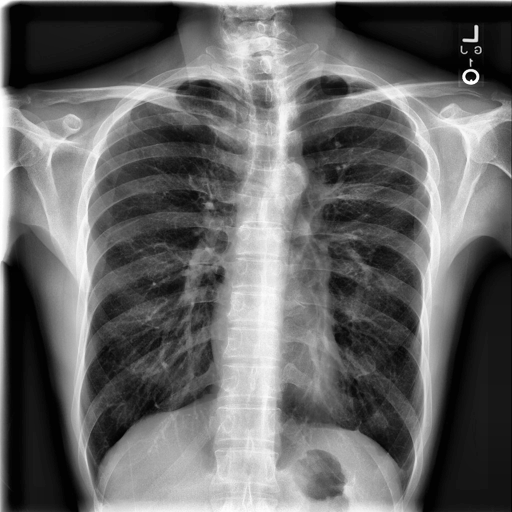
Finding: NORMAL